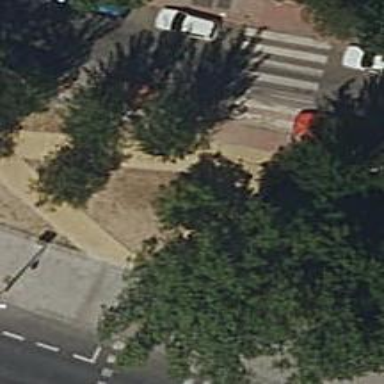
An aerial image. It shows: Footway surfaced with paving stones.